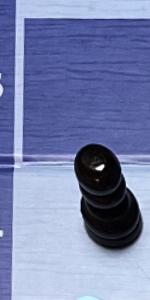
Label: Pawn_Black